Interaction volume radius: 5 \u00c5
Interaction volume height: 35 \u00c5
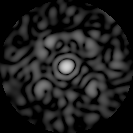
Disorder parameter: 0.6749